Question: I'm working on a layout that comprises some of the same features seen in the screenshot below, but I'm running into a bit of confusion. Can someone help me understand a few points for the screenshot below?
- - -

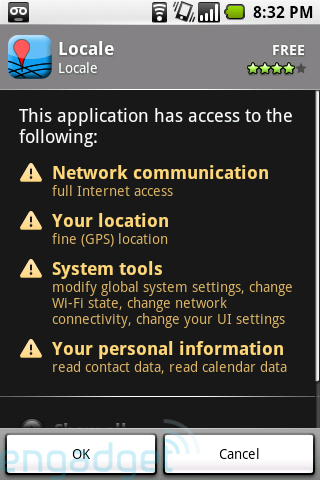
Answer: starting with last one i.e.
- - - - -
- Use a linear layout with orientation="vertical"- plave a layout for button bar portion with height="wrap_content"- then a listView- thne the linear layout for button, described above
- Use a Custom ListView- Make height pf listView = "wrap_content"- Make layout_weight = "1.0" for ListView
i hope it will help if not completely then will give you an idea.